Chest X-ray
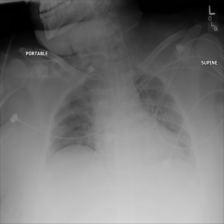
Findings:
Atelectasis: negative
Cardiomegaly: negative
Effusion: negative
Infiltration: positive
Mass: negative
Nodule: negative
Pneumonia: negative
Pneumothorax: negative
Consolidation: negative
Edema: negative
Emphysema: negative
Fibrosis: negative
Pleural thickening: negative
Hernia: negative